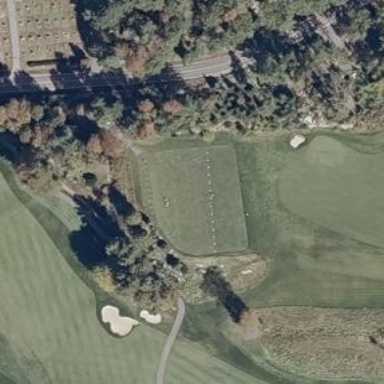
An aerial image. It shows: Golf tee.